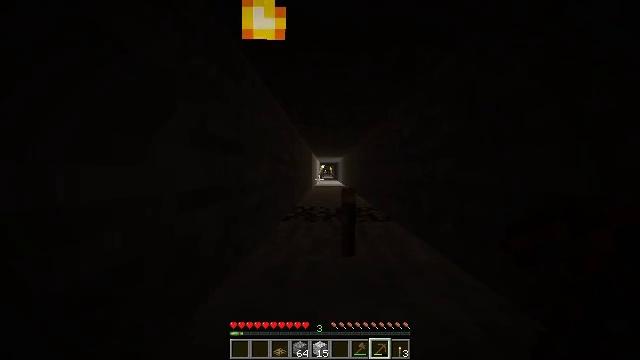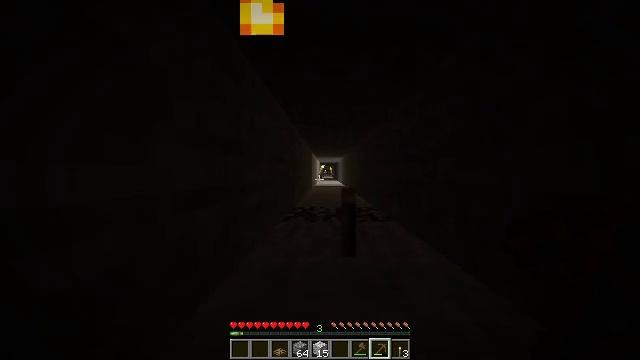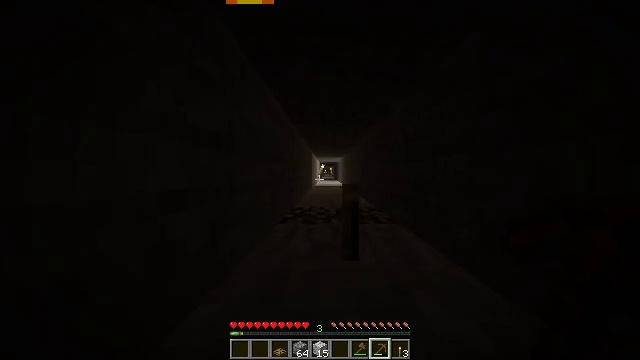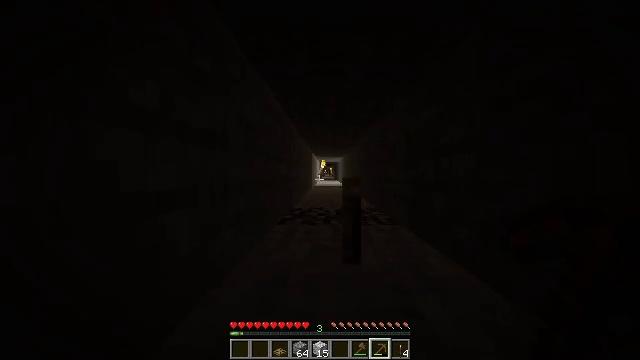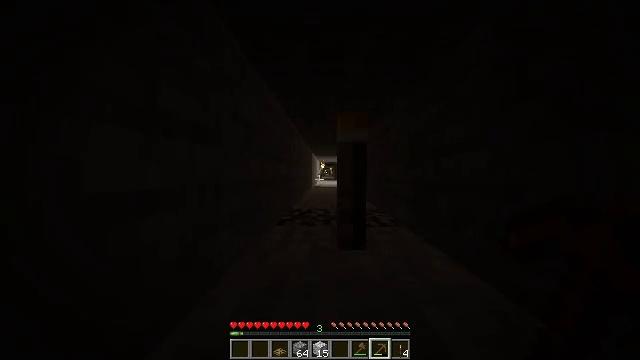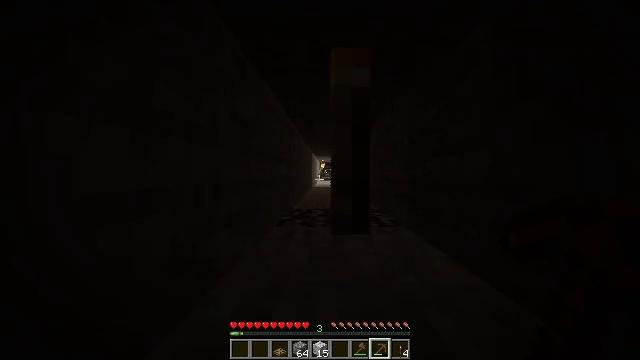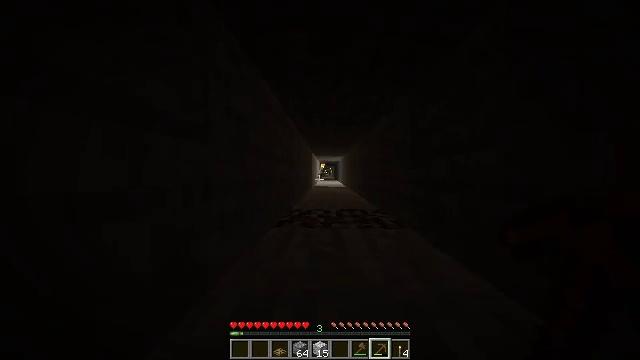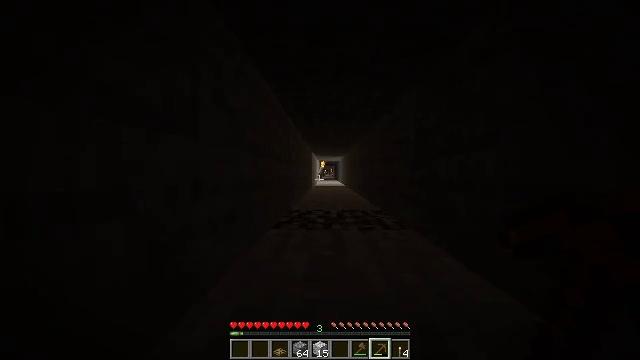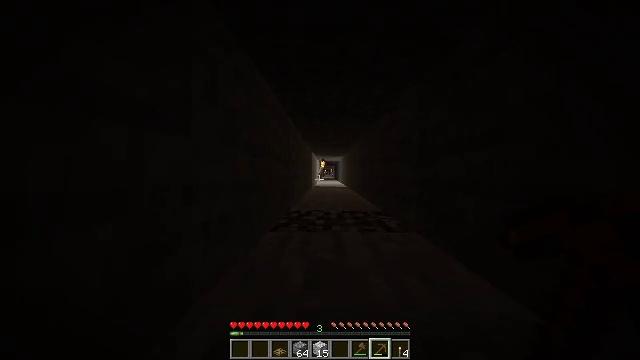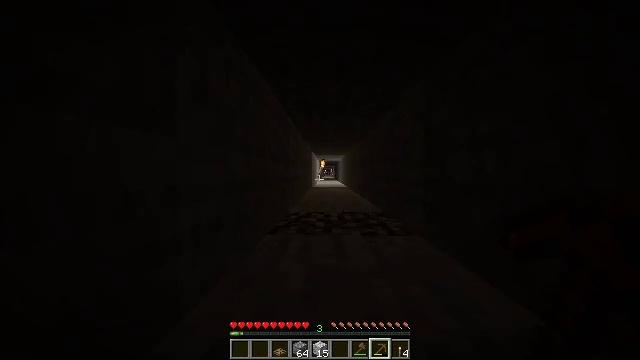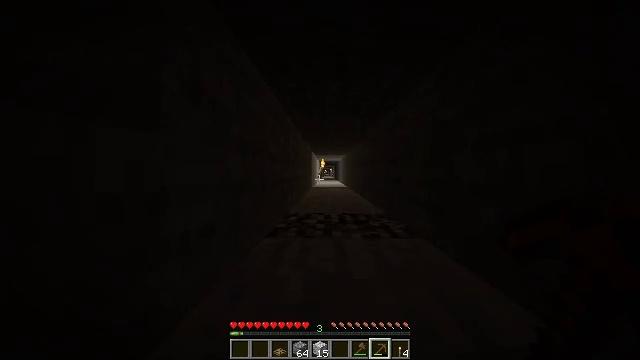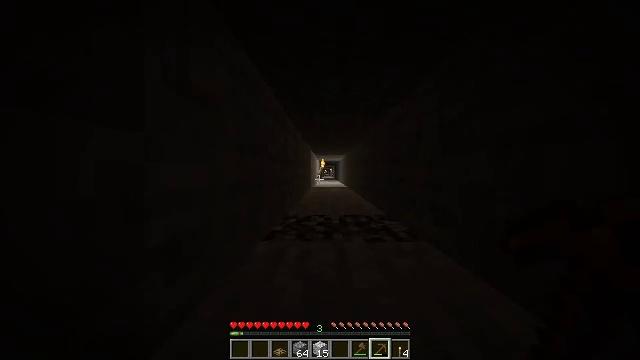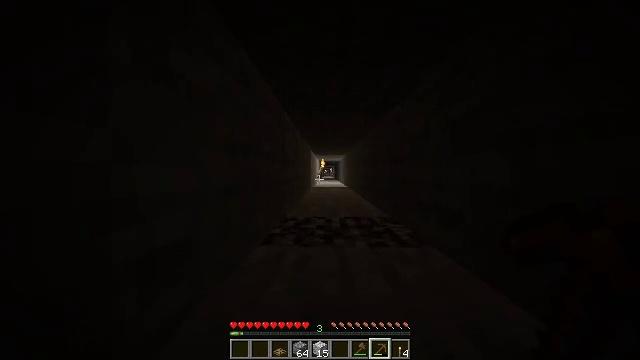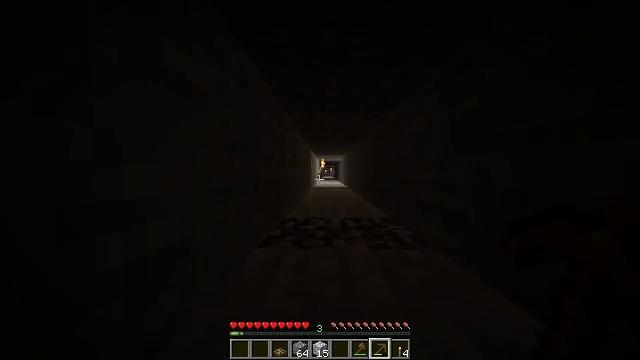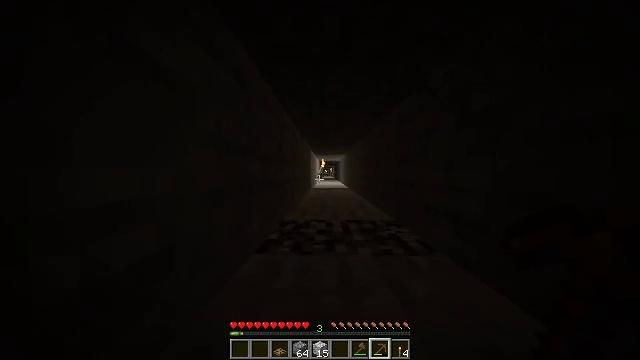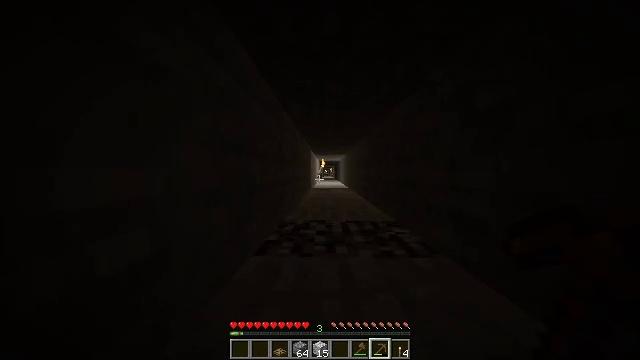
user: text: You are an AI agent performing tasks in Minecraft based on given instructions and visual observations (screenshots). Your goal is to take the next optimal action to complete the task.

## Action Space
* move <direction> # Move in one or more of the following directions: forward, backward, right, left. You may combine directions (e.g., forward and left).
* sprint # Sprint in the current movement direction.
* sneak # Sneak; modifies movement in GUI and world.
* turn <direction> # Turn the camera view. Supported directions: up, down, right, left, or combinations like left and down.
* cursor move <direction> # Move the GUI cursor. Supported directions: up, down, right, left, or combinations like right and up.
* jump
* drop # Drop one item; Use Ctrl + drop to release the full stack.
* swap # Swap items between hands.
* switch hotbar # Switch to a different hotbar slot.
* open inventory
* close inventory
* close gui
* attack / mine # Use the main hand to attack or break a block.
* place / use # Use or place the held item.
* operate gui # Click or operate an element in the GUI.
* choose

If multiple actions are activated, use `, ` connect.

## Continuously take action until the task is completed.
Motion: motion action
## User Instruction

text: Left click to collect the wall torch.
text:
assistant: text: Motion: move forward
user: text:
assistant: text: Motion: move forward
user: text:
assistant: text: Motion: move forward
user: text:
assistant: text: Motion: move forward
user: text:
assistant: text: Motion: move forward
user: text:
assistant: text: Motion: move forward
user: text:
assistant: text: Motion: move forward
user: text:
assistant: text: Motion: move forward
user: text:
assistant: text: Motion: move forward
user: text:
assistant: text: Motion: move forward
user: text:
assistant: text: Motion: move forward
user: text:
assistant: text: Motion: move forward
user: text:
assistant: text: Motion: move forward
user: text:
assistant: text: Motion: move forward
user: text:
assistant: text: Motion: move forward
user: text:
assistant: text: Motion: move forward
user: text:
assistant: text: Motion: move forward
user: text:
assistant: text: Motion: move forward
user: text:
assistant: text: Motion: move forward
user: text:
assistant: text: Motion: move forward
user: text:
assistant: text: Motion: move forward
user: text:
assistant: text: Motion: move forward
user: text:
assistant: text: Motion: move forward
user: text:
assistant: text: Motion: move forward
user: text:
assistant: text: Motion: move forward
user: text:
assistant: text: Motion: move forward
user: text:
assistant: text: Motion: move forward
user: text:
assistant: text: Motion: move forward
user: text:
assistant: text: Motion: move forward
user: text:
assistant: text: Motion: move forward